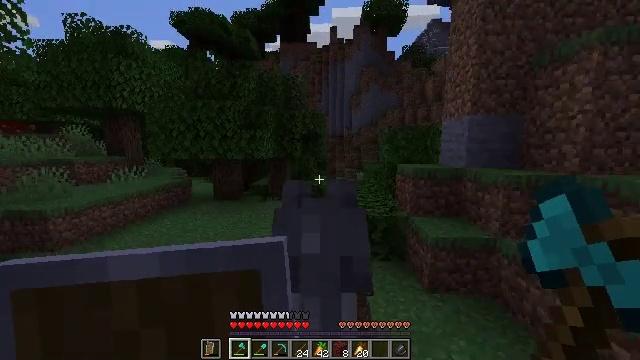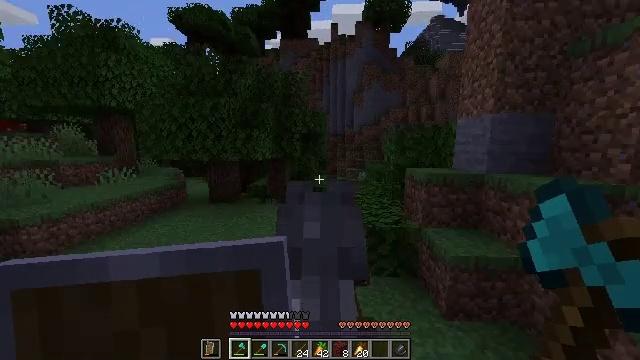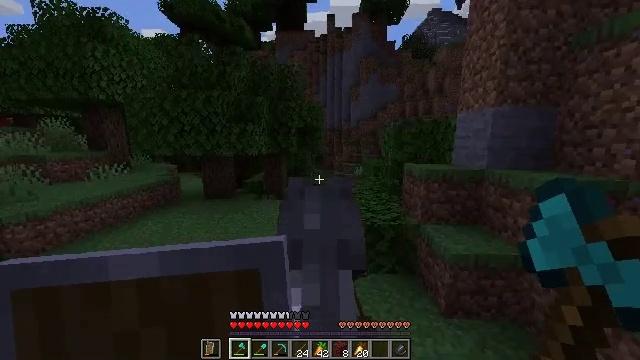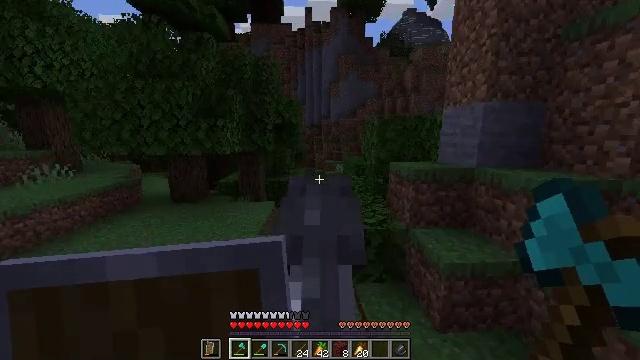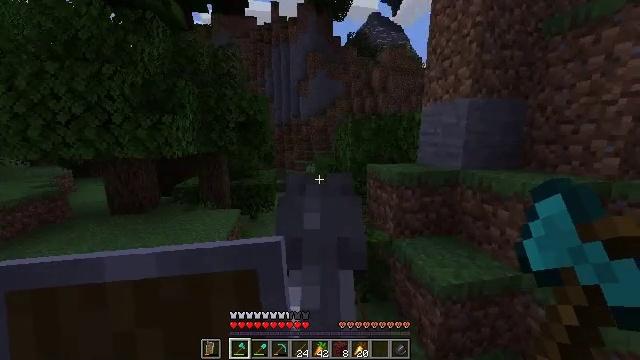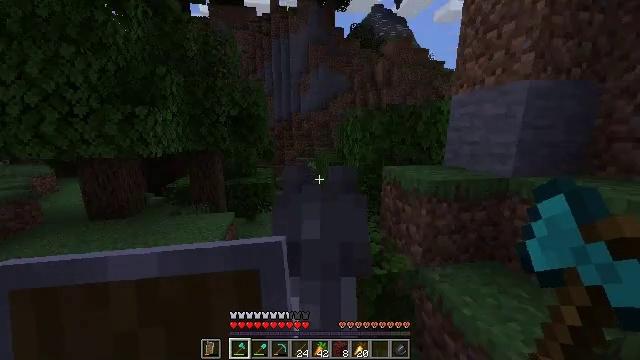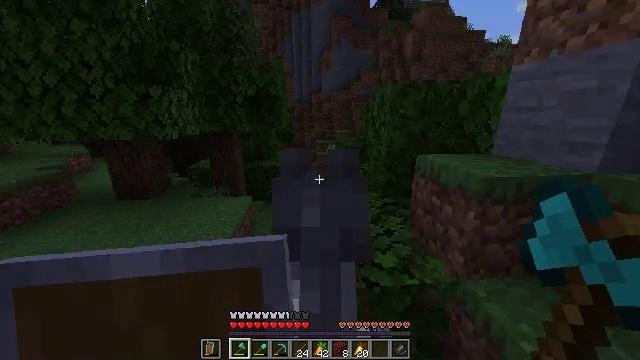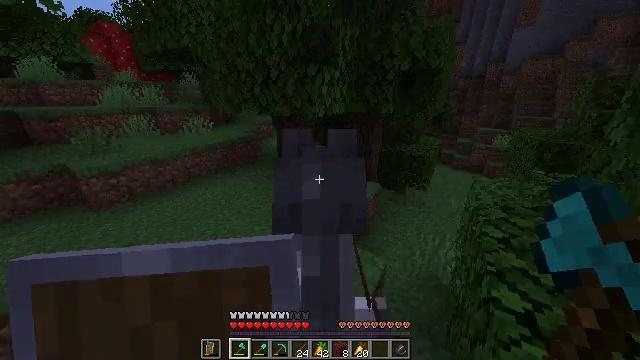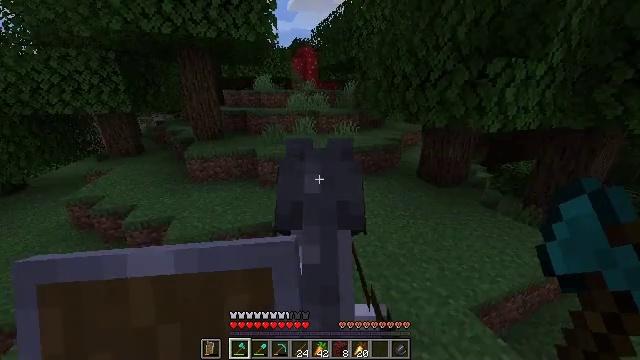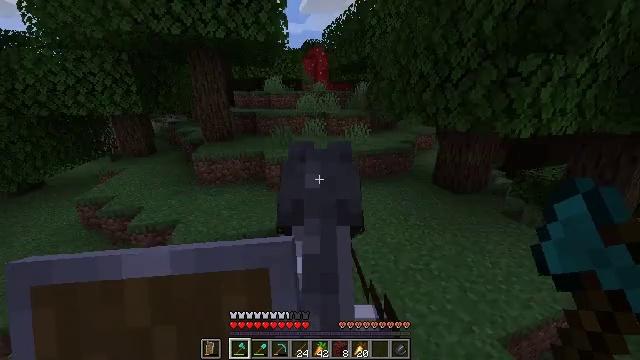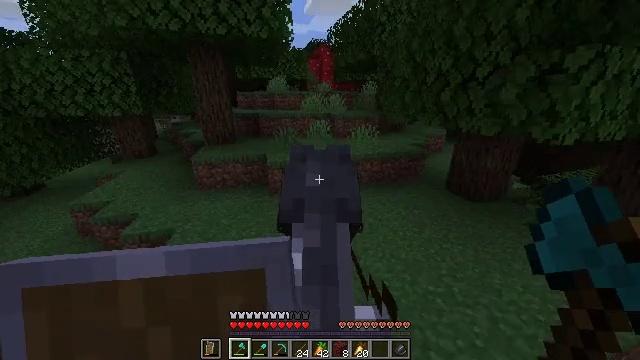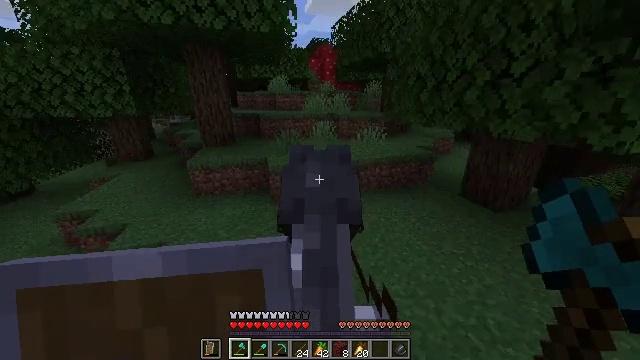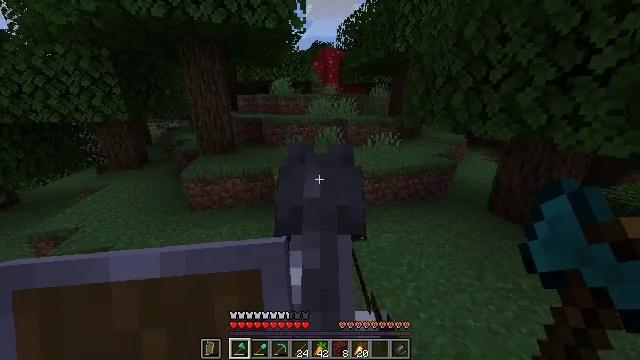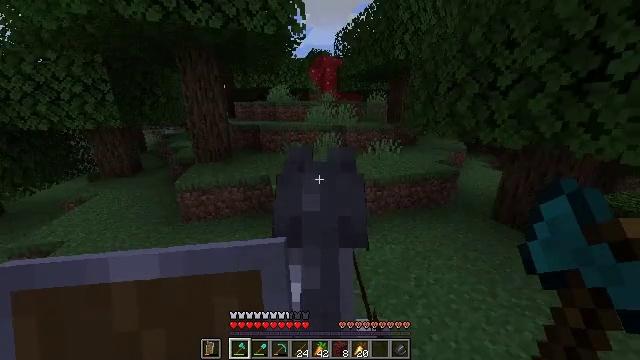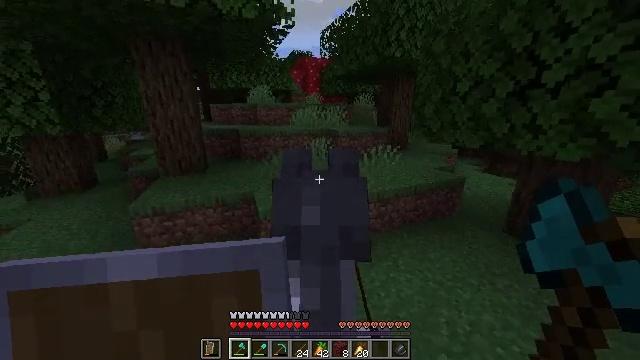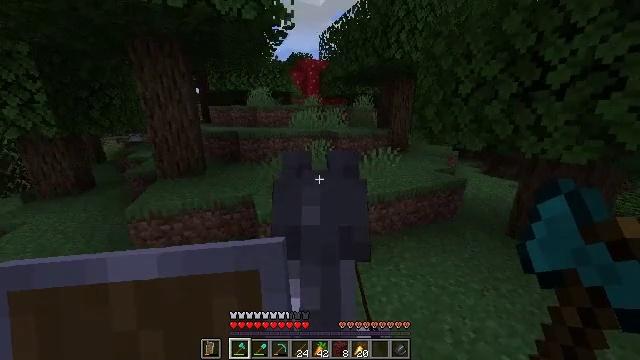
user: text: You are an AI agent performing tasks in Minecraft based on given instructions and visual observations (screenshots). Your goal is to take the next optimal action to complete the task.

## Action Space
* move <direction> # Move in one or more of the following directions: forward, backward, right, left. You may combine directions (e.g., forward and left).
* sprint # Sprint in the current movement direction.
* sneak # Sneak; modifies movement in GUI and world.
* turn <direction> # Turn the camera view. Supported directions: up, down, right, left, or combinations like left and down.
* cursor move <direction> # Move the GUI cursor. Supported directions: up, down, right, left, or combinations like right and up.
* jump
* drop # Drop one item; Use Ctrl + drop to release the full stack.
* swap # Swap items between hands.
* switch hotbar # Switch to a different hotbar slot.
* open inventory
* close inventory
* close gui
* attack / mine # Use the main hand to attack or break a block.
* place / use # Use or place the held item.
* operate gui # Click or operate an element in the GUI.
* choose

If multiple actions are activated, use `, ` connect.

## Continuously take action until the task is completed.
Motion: motion action
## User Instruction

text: Use shears to efficiently mine dark oak leaves.
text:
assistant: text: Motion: move forward, sprint
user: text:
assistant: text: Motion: move forward, sprint, turn right and down
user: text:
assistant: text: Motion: move forward, sprint, turn right
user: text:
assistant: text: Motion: move forward, sprint
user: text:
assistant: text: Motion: move forward, sprint, turn left and down
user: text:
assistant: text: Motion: move forward, sprint, turn left and down
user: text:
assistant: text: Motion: move forward, sprint, turn left and down
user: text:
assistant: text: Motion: move forward and move left, sprint, turn left and up
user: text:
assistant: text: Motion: move forward and move left, sprint, turn left
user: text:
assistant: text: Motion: move forward and move left, sprint
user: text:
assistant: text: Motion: move forward and move left, sprint
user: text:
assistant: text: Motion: move forward and move left, sprint
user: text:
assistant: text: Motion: move forward, sprint, turn right and up
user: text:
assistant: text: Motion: move forward, sprint, turn right
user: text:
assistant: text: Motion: move forward, sprint, turn right
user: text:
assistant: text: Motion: move forward, sprint, turn right
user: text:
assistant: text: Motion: move forward, sprint
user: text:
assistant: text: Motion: move forward, sprint
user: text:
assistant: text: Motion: move forward, sprint
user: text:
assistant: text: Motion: move forward, sprint
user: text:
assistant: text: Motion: move forward, sprint
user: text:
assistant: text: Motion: move forward, sprint
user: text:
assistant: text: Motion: move forward, sprint, turn left
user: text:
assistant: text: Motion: move forward and move left, sprint
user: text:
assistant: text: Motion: move forward and move left, sprint
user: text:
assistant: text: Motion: move forward, sprint
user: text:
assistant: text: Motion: move forward, sprint
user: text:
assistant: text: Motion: move forward, sprint, turn right
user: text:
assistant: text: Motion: move forward, sprint, turn right
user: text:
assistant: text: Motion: move forward, sprint